三年级 · 度量几何学
小聪家到超市有 3000 米, 到书店有 2100 米。学校和超市之间相距 1600 米。学校到书店的距离是多少米?

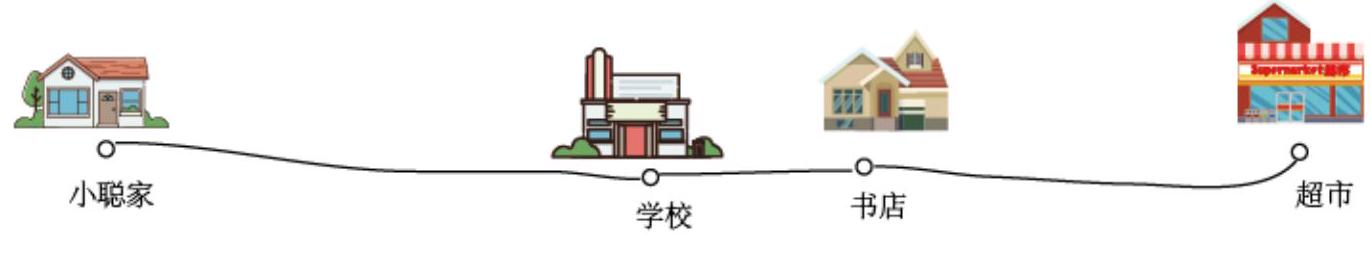
答案: 700 米

【分析】根据题图可知, 用小㴔家到超市的距离减去小聪家到书店的距离, 求出书店到超市的距离。再用学校到超市的距离减去书店到超市的距离, 求出学校到书店的距离。

【详解】 $1600-(3000-2100)$

$=1600-900$

$=700($ 米)

答: 学校到书店的距离是 700 米。

【点睛】解决本题的关键是根据给出的路线图明确各个距离之间的关系, 进而列式计算即可。